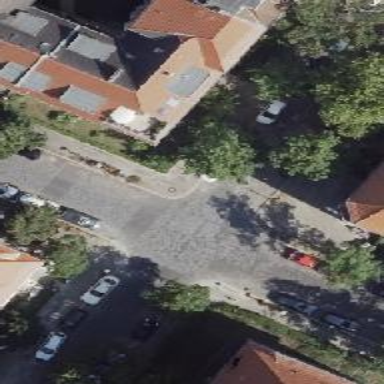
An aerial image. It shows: Residential road with sidewalks on both sides. There is parallel parking on the left side and half-on-kerb parking on the right side.